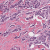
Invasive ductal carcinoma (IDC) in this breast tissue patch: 1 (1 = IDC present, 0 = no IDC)